Question:
I am a begginer in WordPress. I have made an html page using javasrcipt to add/remove row in html table. This html page works fine normally.
But when I copied it in WordPress it never responses. It doesn't let me add
emove rows.
Please help me with the WordPress code.
The code is below:
'''
<html>
<head>
<title> Timesheet Form</title>
<script language="javascript">
function addRow(tableID) {
var table = document.getElementById(tableID);
var rowCount = table.rows.length;
var row = table.insertRow(rowCount);
//Column 1
var cell1 = row.insertCell(0);
var element1 = document.createElement("input");
element1.type = "button";
var btnName = "button" + (rowCount + 1);
element1.name = btnName;
element1.setAttribute('value', 'Delete'); // or element1.value = "button";
element1.onclick = function () { removeRow(btnName); }
cell1.appendChild(element1);
//Column 2
var cell2 = row.insertCell(1);
cell2.innerhtml = rowCount + 1;
//Column 3
var cell3 = row.insertCell(2);
cell3.innerhtml = "Branch";
//Column 4
var cell4 = row.insertCell(3);
var element4 = document.createElement("input");
element4.type = "text";
cell4.appendChild(element4);
//Column 5
var cell5 = row.insertCell(4);
cell5.innerhtml = "Sem";
//Column 6
var cell6 = row.insertCell(5);
var element6 = document.createElement("input");
element6.type = "text";
cell6.appendChild(element6);
//Column 7
var cell7 = row.insertCell(6);
cell7.innerhtml = "Subject";
//Column 8
var cell8 = row.insertCell(7);
var element8 = document.createElement("input");
element8.type = "text";
cell8.appendChild(element8);
//Column 9
var cell9 = row.insertCell(8);
cell9.innerhtml = "Time From";
//Column 10
var cell10 = row.insertCell(9);
var element10 = document.createElement("input");
element10.type = "text";
cell10.appendChild(element10);
//Column 11
var cell11 = row.insertCell(10);
cell11.innerhtml = "Time To";
//Column 12
var cell12 = row.insertCell(11);
var element12 = document.createElement("input");
element12.type = "text";
cell12.appendChild(element12);
}
function removeRow(btnName) {
try {
var table = document.getElementById('dataTable');
var rowCount = table.rows.length;
for (var i = 0; i < rowCount; i++) {
var row = table.rows[i];
var rowObj = row.cells[0].childNodes[0];
if (rowObj.name == btnName) {
table.deleteRow(i);
rowCount--;
}
}
}
catch (e) {
alert(e);
}
}
</script>
</head>
<h3>Timesheet Form</h3>
<body>
<table width="350px" border="1">
<tr>
<td>Your Name</td><td><input type="text" value="" name="nameTxt"></td>
</tr>
</table>
<input type="button" value="Add Row" onClick="addRow('dataTable')" />
<table id="dataTable" width="350px" border="1">
<tr>
<td><input type="button" name="button1" value="Delete" onClick="removeRow('button1')"></td>
<td>1</td>
<td>Branch</td><td><input type="text" value="" name="branchTxt"></td><td>Sem</td><td><input type="text" value="" name="semTxt"></td>
<td>Subject</td><td><input type="text" value="" name="subTxt"></td><td>Time From</td><td><input type="text" value="" name="timeFromTxt"></td>
<td>Time To</td><td><input type="text" value="" name="timeToTxt"></td>
</tr>
</table>
</body>
</html>
'''
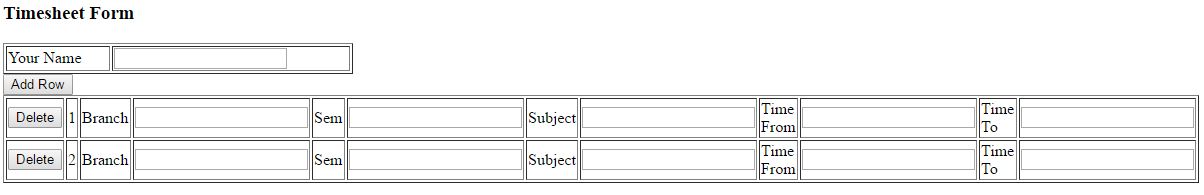
Answer: I won't do the whole thing (SO is not a free do it for you place), but I can get you started.
Create 'page-tables.php' in your theme and add
'''
<?php
/*
Template Name: Tables
*/
get_header();
$meta = get_post_meta();
$name = ( isset( $meta['nameTxt'][0] ) && '' !== $meta['nameTxt'][0] ) ? $meta['nameTxt'][0] : '';
$branch = ( isset( $meta['branchTxt'][0] ) && '' !== $meta['branchTxt'][0] ) ? $meta['branchTxt'][0] : '';
$sem = ( isset( $meta['semTxt'][0] ) && '' !== $meta['semTxt'][0] ) ? $meta['semTxt'][0] : '';
$subject = ( isset( $meta['subTxt'][0] ) && '' !== $meta['subTxt'][0] ) ? $meta['subTxt'][0] : '';
$time_from = ( isset( $meta['timeFromTxt'][0] ) && '' !== $meta['timeFromTxt'][0] ) ? $meta['timeFromTxt'][0] : '';
$time_to = ( isset( $meta['timeToTxt'][0] ) && '' !== $meta['timeToTxt'][0] ) ? $meta['timeToTxt'][0] : '';
?>
<table width="350px" border="1">
<tr>
<td>
<?php esc_html_e( 'Your Name', 'your_theme_slug' ); ?>
</td>
<td>
<input type="text" value="<?php echo esc_attr( $name ); ?>" name="nameTxt">
</td>
</tr>
</table>
<input type="button" class="add_row_button" value="<?php esc_attr_e( 'Add Row', 'your_theme_slug' ); ?>"/>
<table id="dataTable" width="350px" border="1">
<tr>
<td>
<input type="button" class="delete_row_button" value="<?php esc_attr_e( 'Delete', 'your_theme_slug' ); ?>">
</td>
<td class="row_no">1</td>
<td>
<?php esc_html_e( 'Branch', 'your_theme_slug' ); ?>
</td>
<td>
<input type="text" value="<?php echo esc_attr( $branch ); ?>" name="branchTxt">
</td>
<td><?php esc_html_e( 'Sem', 'your_theme_slug' ); ?></td>
<td>
<input type="text" value="<?php echo esc_attr( $sem ); ?>" name="semTxt">
</td>
<td><?php esc_html_e( 'Subject', 'your_theme_slug' ); ?></td>
<td>
<input type="text" value="<?php echo esc_attr( $subject ); ?>" name="subTxt">
</td>
<td><?php esc_html_e( 'Time From', 'your_theme_slug' ); ?></td>
<td>
<input type="text" value="<?php echo esc_attr( $time_from ); ?>" name="timeFromTxt">
</td>
<td><?php esc_html_e( 'Time To', 'your_theme_slug' ); ?></td>
<td>
<input type="text" value="<?php echo esc_attr( $time_to ); ?>" name="timeToTxt">
</td>
</tr>
</table>
<?php get_footer();
'''
This will work for 1 table input only.
You can now go to your page, create a page and select 'Tables' page template which will show you your table.
What you need to do now is:
- - - 'foreach''foreach'- 'custom.js'
Hope this helps.